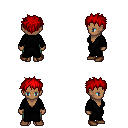
a pixel art fantasy rpg character, female body template, human, dark skin, gray robe, teal pants, red bedhead hairstyle, brown shoes, four views (front, back, left, right), 2x2 character sprite sheet, small pixel art, hard edges, no anti-aliasing